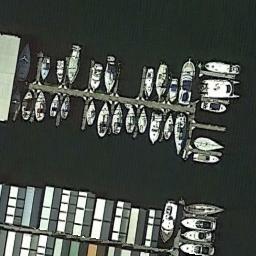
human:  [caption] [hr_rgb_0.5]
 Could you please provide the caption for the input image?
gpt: There are more ships in the middle of the harbor .

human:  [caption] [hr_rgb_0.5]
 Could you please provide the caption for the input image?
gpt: Many ships moored neatly on the sea next to the harbor of the cargo .

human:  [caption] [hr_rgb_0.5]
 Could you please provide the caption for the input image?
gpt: Many ships are in the harbor .

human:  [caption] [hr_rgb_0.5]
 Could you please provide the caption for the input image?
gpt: The harbor has some neatly docked boats and some neatly arranged houses are next to the harbor .

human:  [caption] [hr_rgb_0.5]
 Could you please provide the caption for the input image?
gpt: There are some ships and buildings at the harbor .